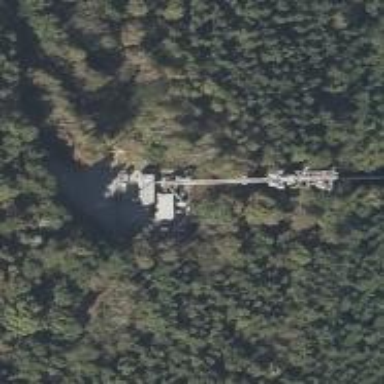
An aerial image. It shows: Communication mast tower.